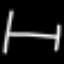
Label: bed